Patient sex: F
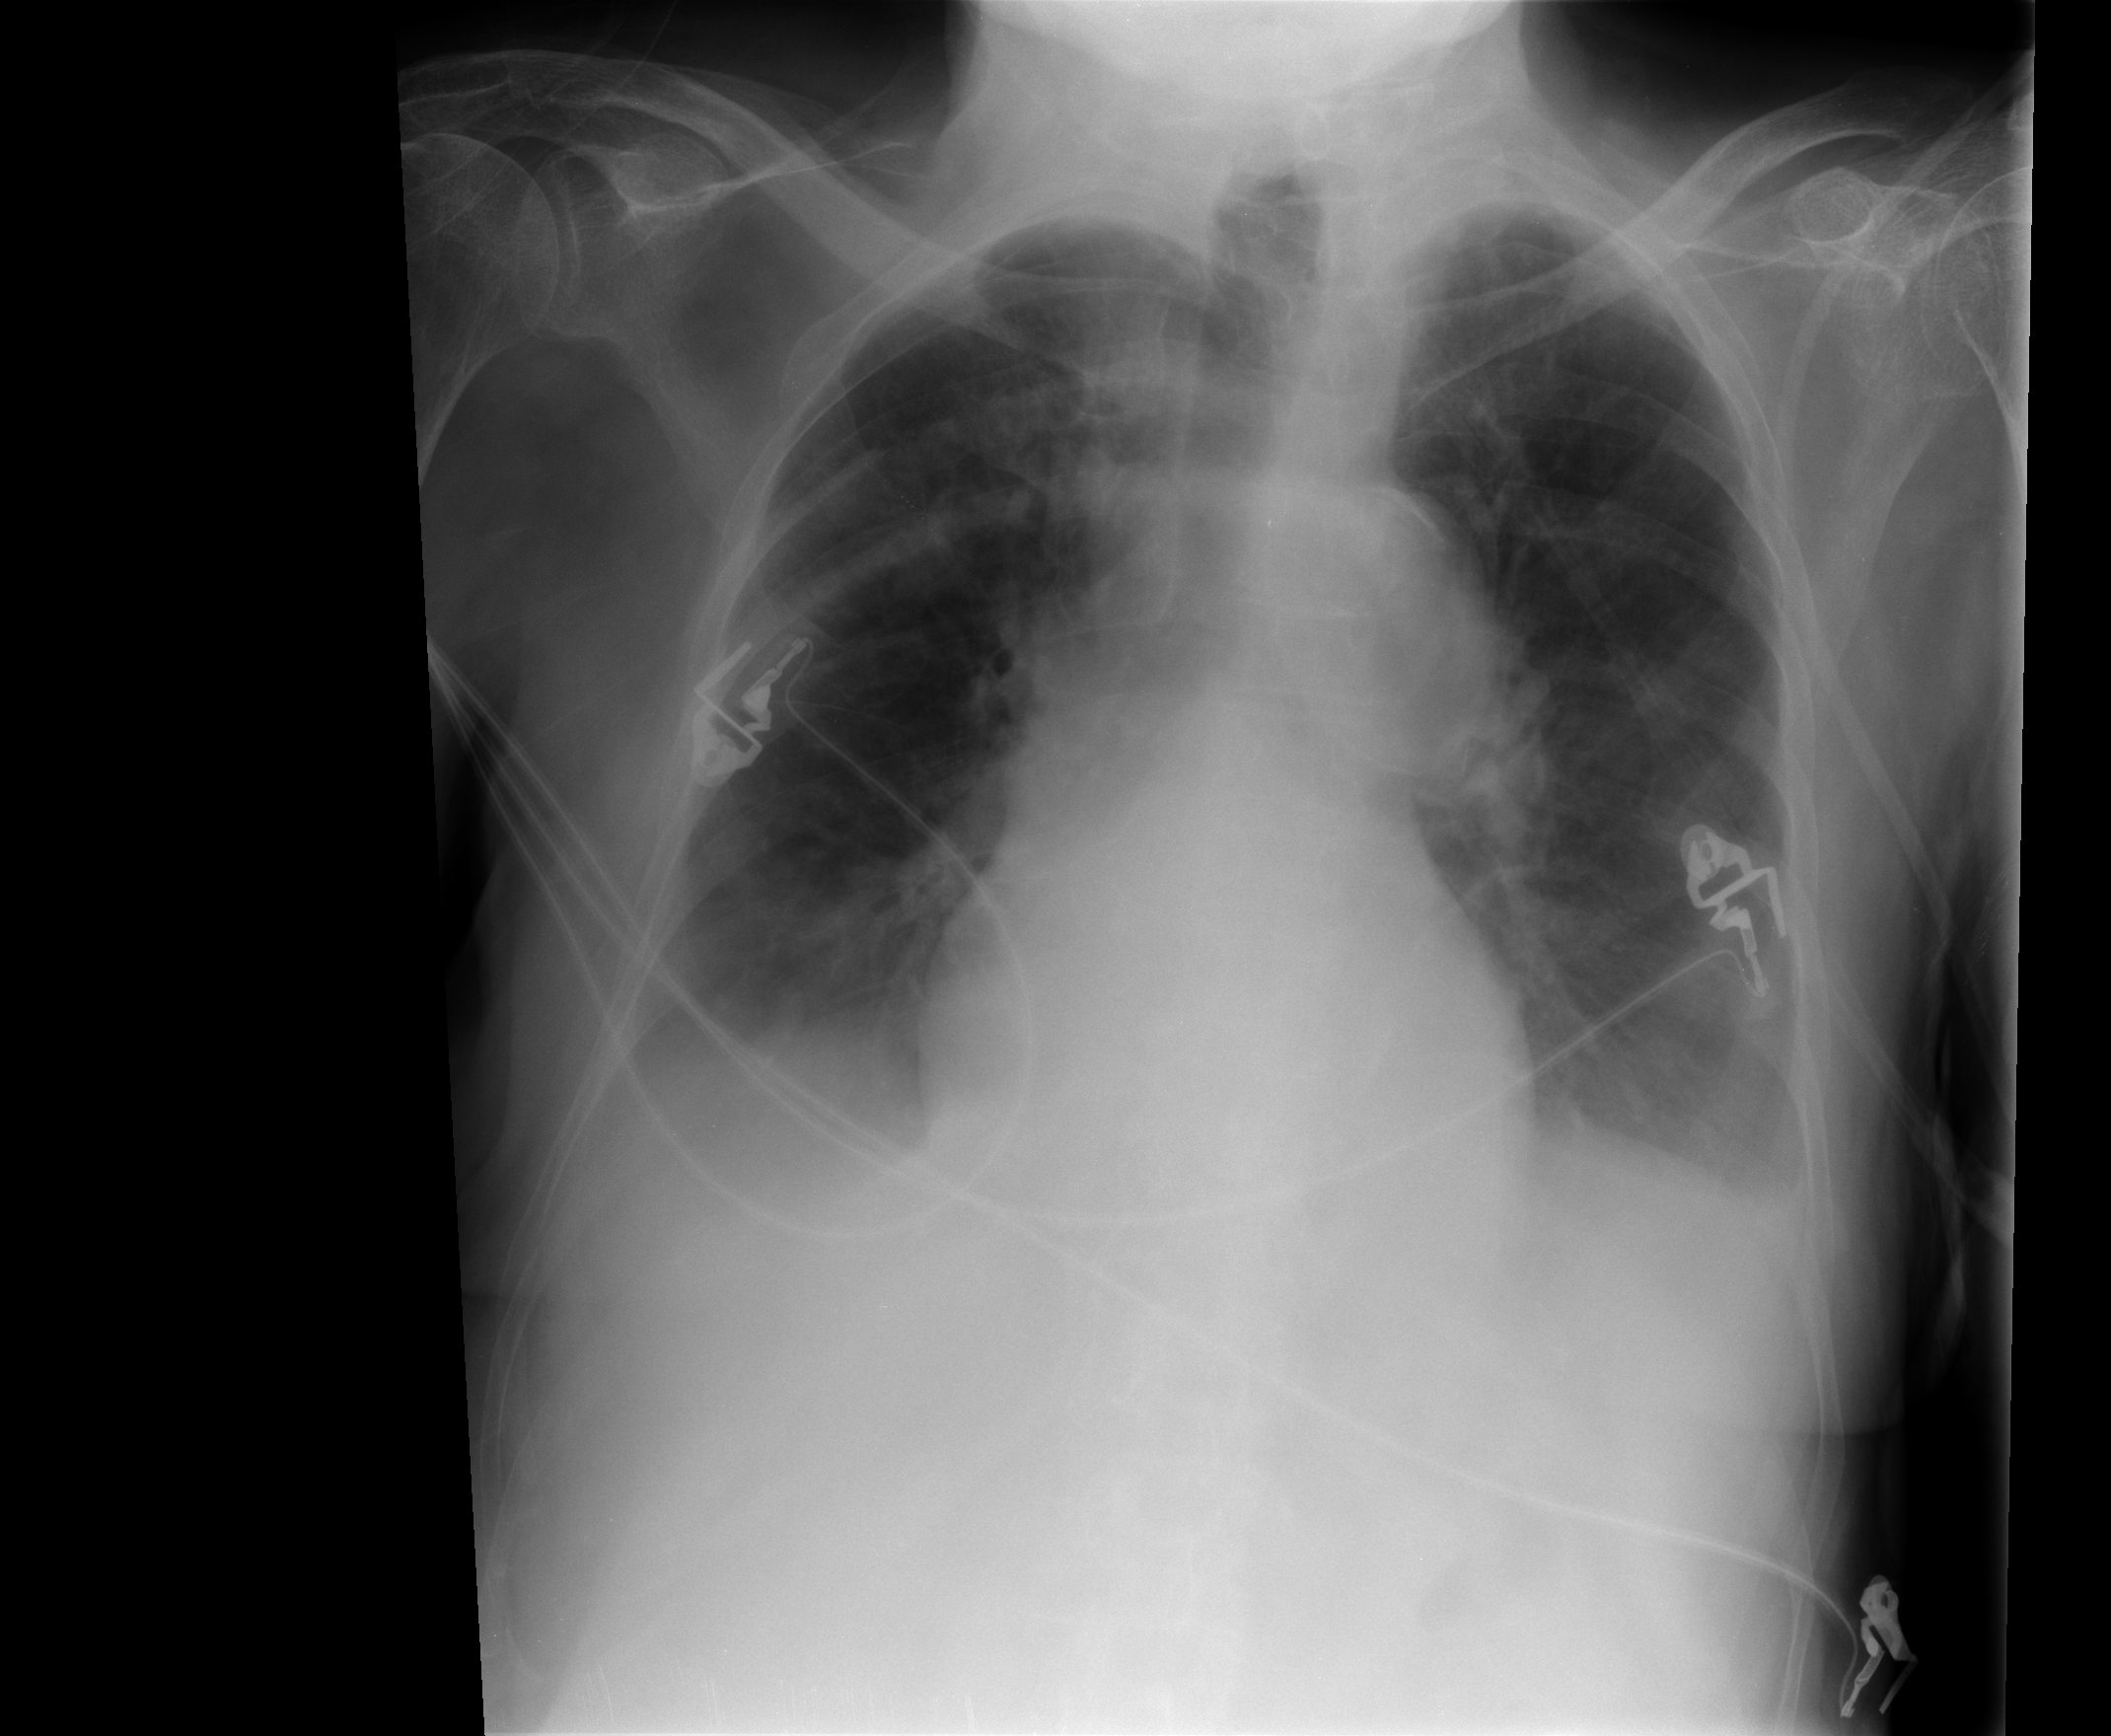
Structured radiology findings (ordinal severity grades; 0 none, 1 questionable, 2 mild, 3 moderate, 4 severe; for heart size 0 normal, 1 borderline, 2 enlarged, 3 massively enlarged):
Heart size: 0
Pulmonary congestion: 0
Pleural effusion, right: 2
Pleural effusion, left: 2
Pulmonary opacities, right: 1
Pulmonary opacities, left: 1
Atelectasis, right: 2
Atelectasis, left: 2